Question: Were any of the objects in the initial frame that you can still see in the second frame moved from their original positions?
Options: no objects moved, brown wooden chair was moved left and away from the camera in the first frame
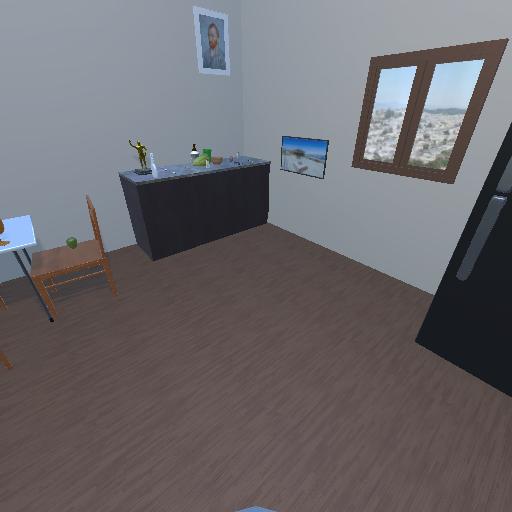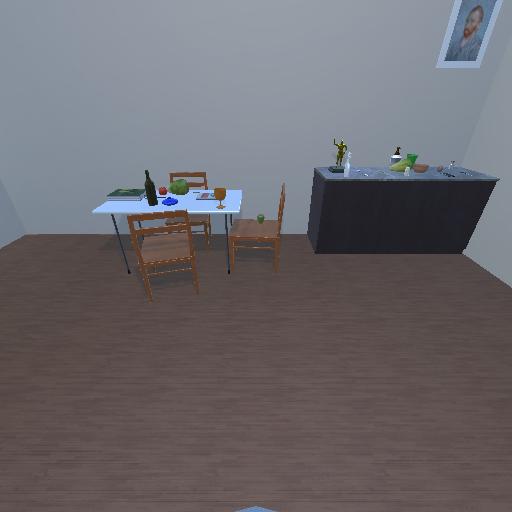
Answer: no objects moved